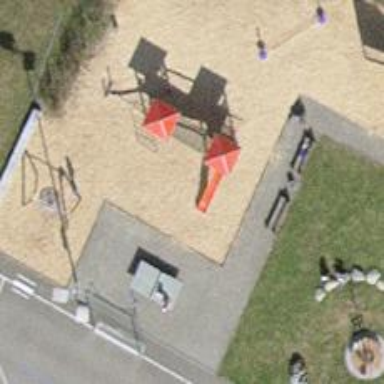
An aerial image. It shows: Playground structure.